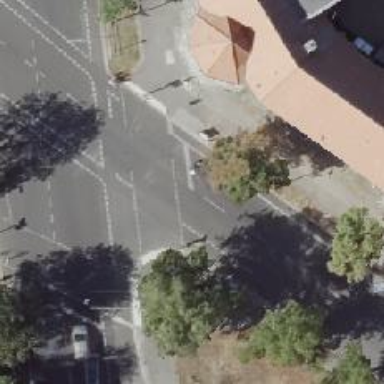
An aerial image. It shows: Road with traffic signals controlling the flow of traffic.